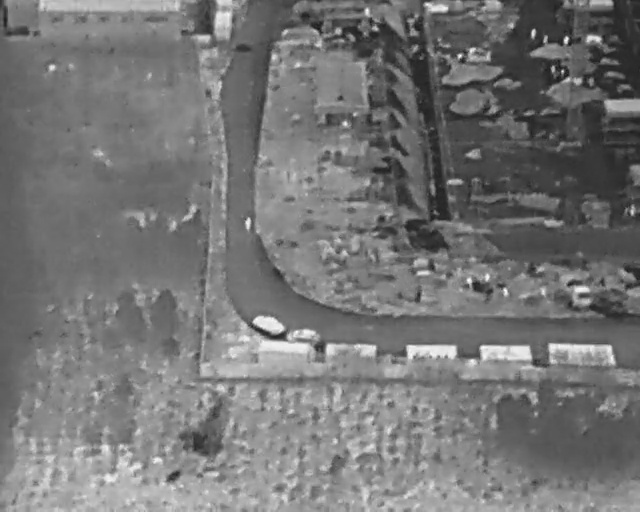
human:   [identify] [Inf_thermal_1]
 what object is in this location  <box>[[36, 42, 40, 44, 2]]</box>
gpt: <ref>1 medium person at the center</ref>